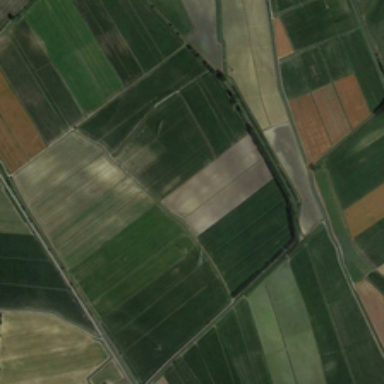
Wheat is grown in many fields .